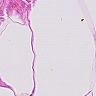
Metastatic tissue present: no